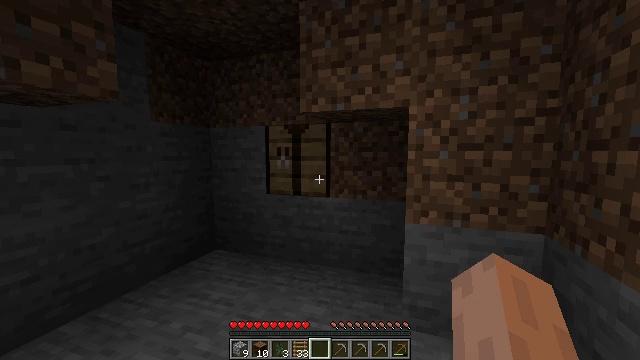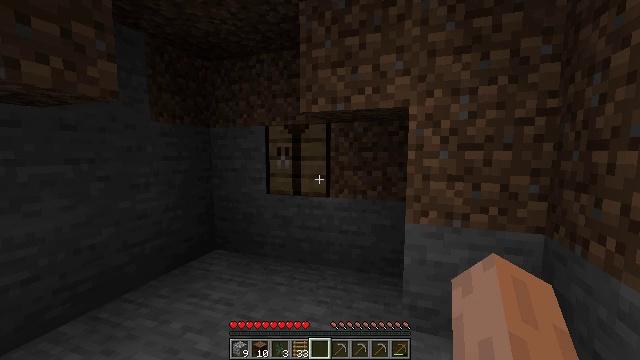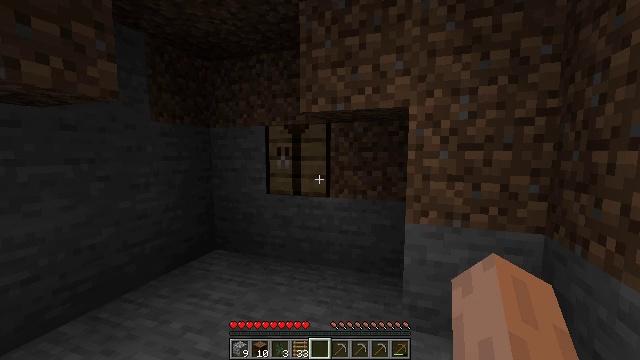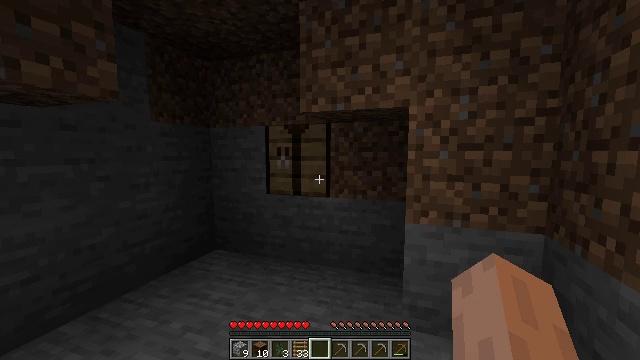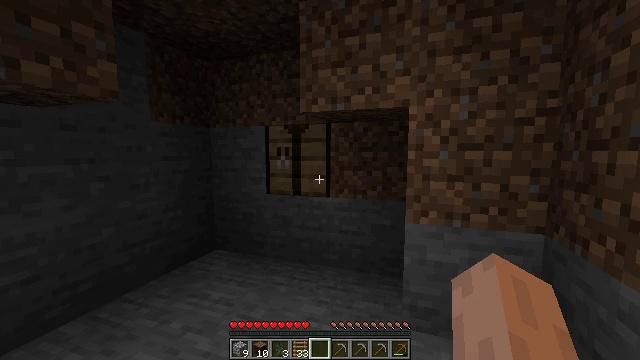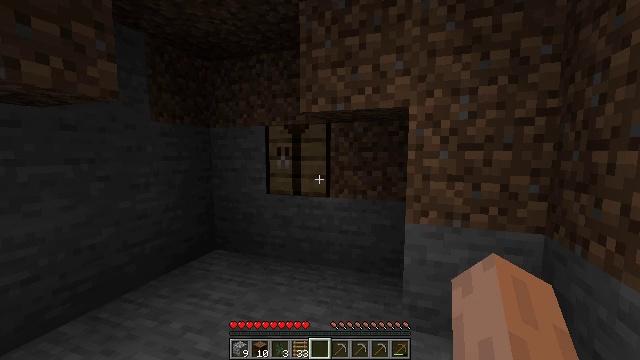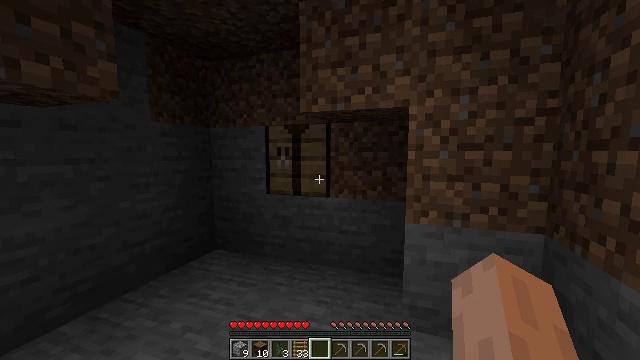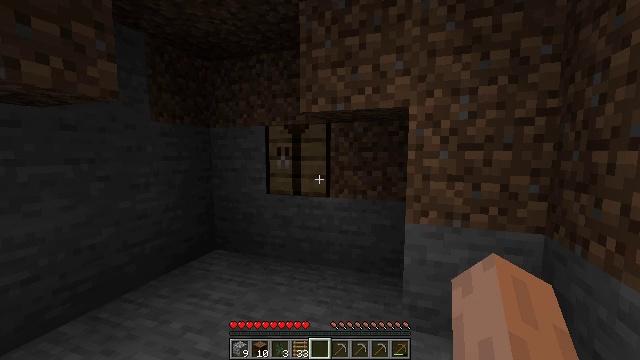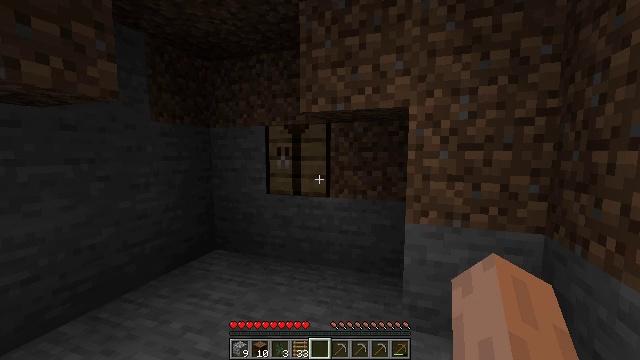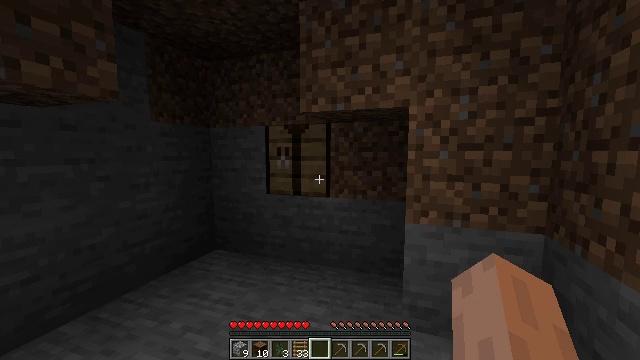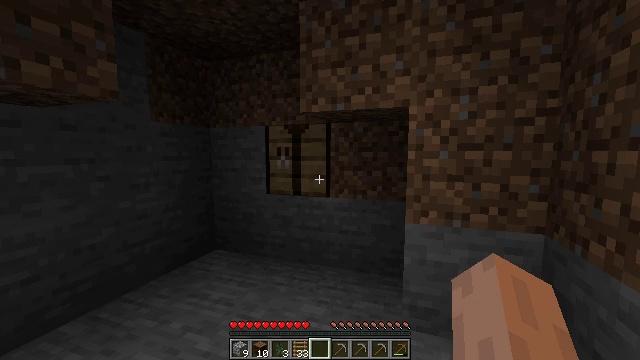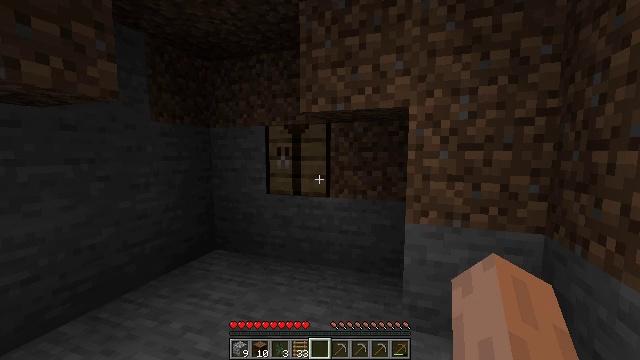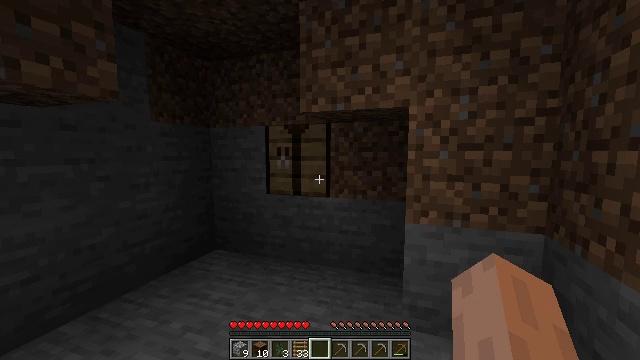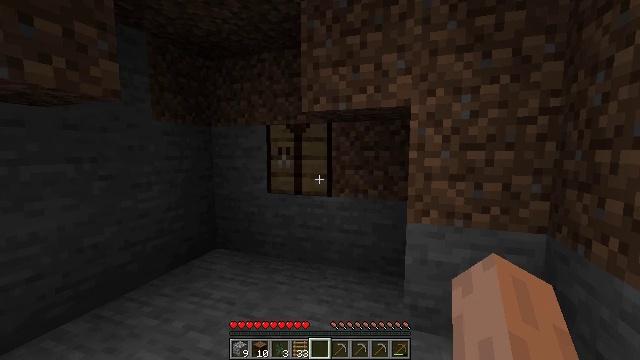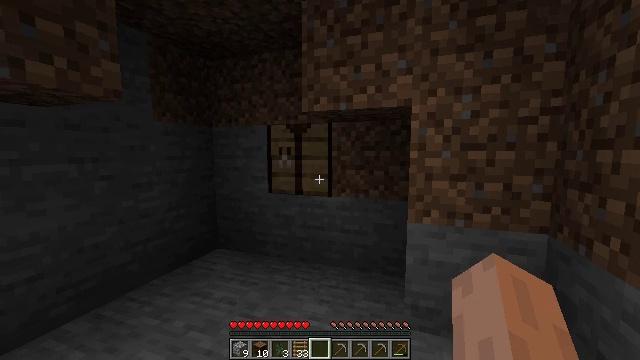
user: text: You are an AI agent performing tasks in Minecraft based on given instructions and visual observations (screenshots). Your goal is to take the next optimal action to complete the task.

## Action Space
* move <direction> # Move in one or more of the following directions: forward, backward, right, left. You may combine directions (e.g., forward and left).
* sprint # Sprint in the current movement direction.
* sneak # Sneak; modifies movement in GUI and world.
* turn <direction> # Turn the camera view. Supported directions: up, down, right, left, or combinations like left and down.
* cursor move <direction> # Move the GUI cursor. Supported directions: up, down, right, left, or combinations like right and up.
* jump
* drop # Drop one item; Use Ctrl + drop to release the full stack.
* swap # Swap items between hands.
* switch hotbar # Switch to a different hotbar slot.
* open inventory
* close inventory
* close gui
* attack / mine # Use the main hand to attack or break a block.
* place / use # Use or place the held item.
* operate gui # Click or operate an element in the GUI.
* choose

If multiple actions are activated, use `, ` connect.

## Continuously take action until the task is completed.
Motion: motion action
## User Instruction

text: Turn spruce logs into planks through crafting.
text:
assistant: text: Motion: no_op
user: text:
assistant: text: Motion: no_op
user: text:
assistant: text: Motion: no_op
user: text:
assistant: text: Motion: no_op
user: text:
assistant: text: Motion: no_op
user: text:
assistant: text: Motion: no_op
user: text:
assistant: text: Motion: no_op
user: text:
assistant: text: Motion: no_op
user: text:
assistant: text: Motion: no_op
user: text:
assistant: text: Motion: no_op
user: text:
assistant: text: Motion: no_op
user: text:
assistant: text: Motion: no_op
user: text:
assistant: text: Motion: no_op
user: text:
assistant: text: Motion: no_op
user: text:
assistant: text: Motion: no_op
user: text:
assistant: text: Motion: no_op
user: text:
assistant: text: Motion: no_op
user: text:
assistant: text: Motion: no_op
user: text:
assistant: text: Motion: no_op
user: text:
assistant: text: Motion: no_op
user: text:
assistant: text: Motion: no_op
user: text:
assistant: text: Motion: no_op
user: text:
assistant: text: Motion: no_op
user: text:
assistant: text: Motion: no_op
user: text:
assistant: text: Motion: no_op
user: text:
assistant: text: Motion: no_op
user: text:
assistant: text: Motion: no_op
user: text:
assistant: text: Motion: no_op
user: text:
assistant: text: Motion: no_op
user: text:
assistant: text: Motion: no_op